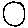
Label: circle